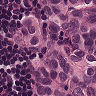
Metastatic tissue present: yes